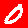
Digit: 0